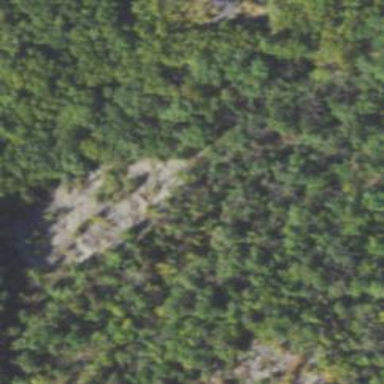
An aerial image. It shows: Landscape dominated by bare rock.